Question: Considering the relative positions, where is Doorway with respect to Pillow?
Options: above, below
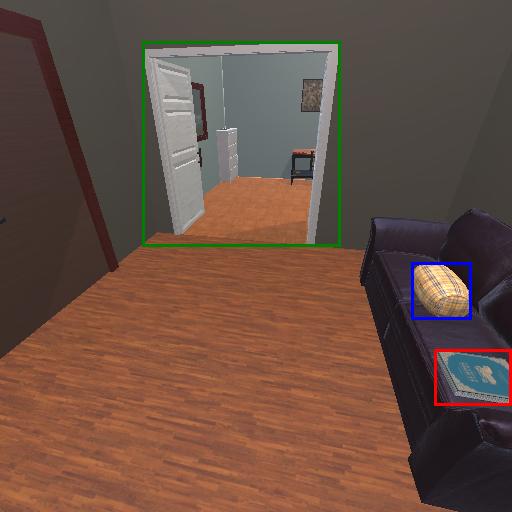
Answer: above